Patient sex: M
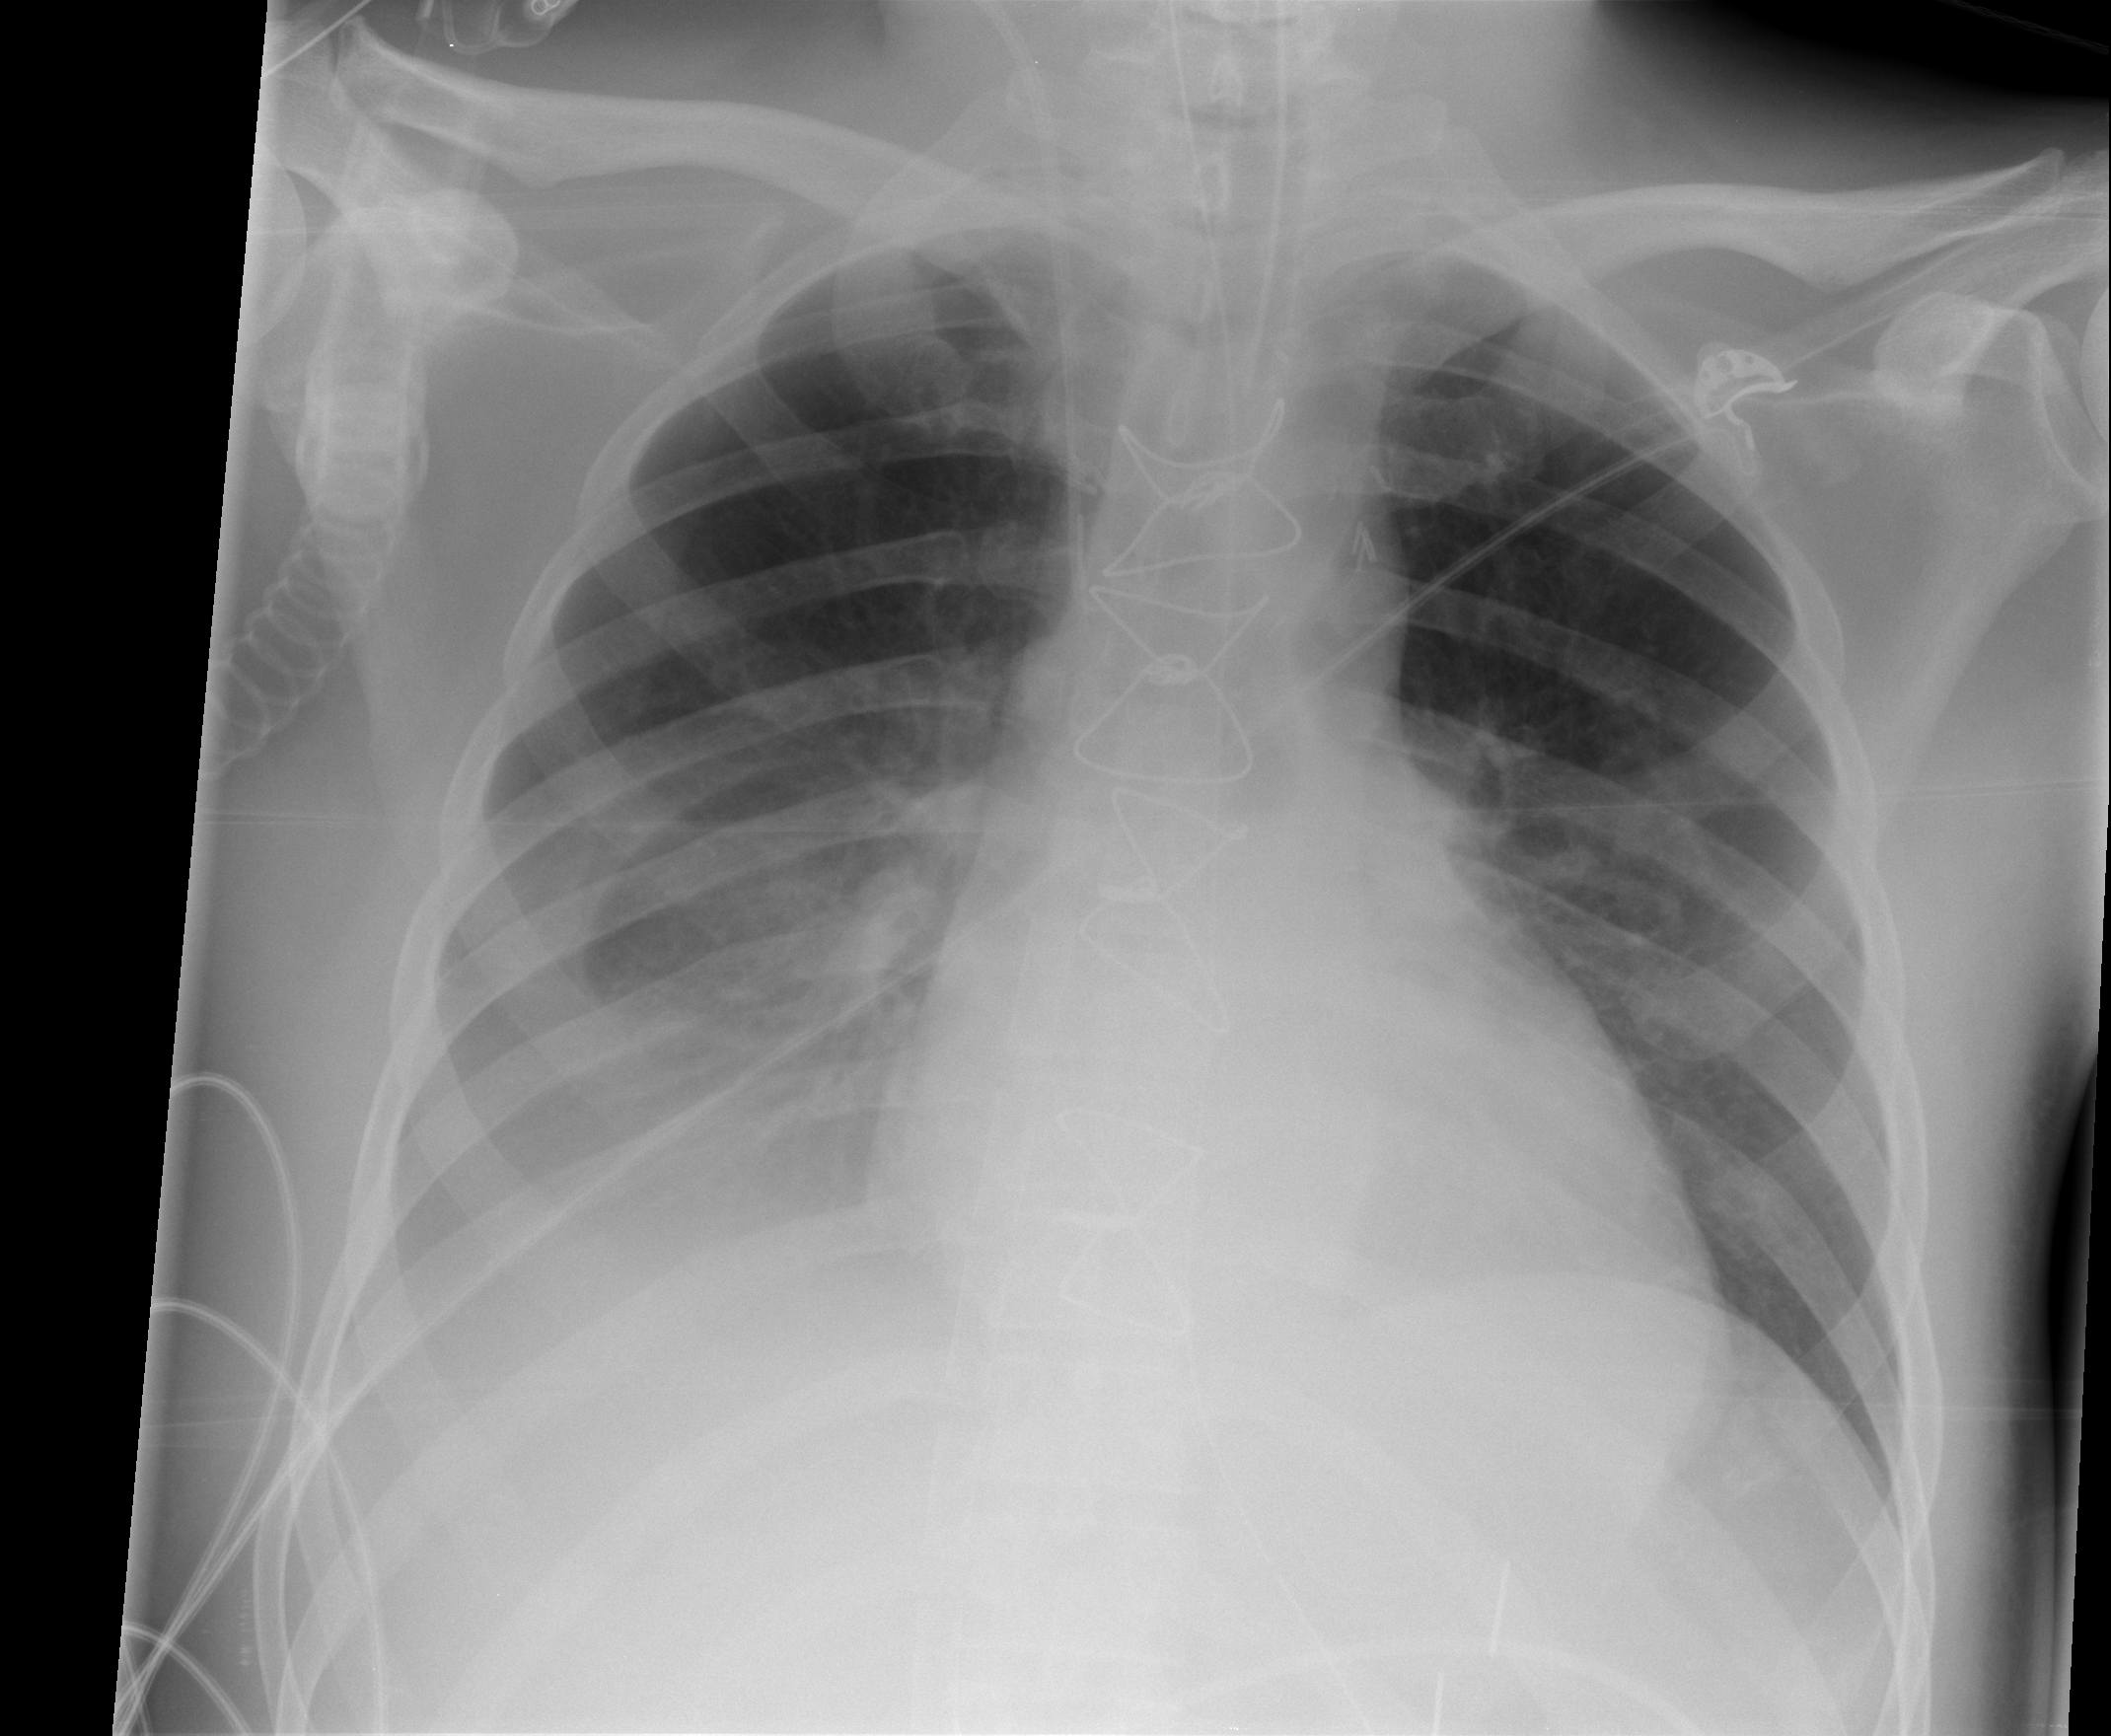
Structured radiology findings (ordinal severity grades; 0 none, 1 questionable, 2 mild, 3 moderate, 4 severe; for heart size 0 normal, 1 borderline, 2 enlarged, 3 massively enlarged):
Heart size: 0
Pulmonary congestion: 2
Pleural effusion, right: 3
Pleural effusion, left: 0
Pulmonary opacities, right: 0
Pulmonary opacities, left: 0
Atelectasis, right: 3
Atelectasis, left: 2